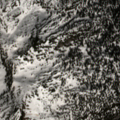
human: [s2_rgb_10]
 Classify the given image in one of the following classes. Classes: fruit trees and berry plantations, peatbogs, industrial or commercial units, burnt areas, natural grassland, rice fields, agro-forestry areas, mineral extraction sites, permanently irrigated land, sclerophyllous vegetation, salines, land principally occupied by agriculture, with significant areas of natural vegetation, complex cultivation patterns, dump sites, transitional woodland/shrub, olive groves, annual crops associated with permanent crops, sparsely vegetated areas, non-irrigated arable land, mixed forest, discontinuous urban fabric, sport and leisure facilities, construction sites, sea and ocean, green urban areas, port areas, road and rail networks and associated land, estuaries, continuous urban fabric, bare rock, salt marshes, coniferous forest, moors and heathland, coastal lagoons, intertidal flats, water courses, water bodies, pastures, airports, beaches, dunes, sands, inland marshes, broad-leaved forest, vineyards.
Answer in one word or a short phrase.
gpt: mixed forest, natural grassland, moors and heathland, sparsely vegetated areas